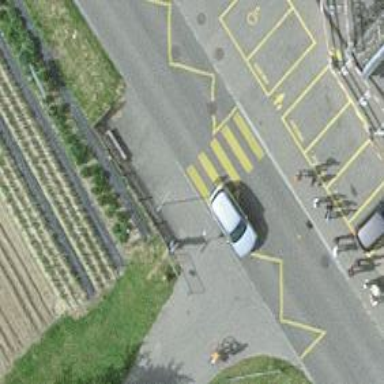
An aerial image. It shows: Bus stop with platform for public transport.